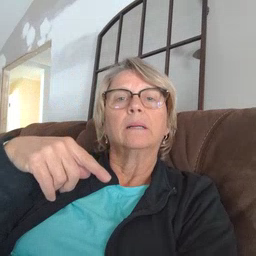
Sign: black